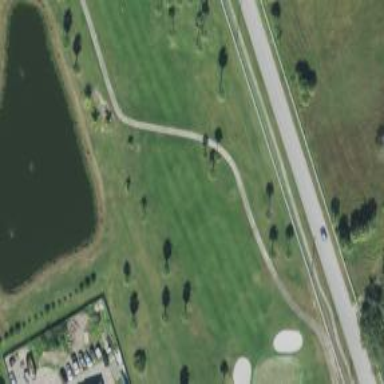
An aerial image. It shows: Path for both road and golf.